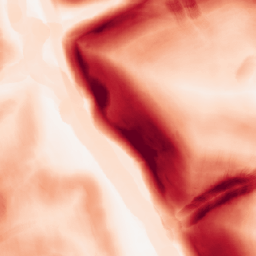
Category: morphological
Decomposition family: morphological_gradient
Decomposition parameters: size: 10
shape: disk
Upsampling method: nearest
Upsampling parameters: scale: 4
Upsampling scale: 4